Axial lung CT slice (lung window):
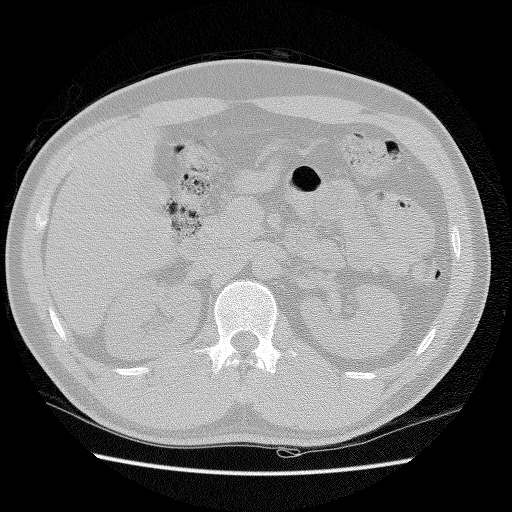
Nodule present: no